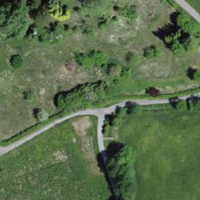
EUNIS habitat code: 24
Species observed at this site:
Caltha palustris